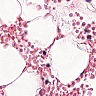
Metastatic tissue present: no